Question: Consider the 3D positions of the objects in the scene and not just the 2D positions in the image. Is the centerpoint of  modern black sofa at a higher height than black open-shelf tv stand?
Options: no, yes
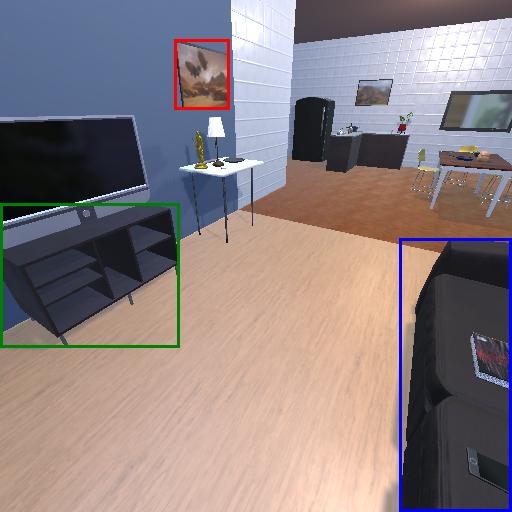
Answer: no